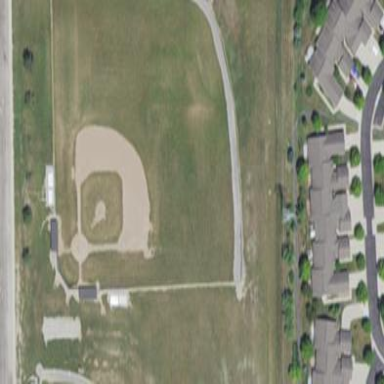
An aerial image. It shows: Baseball pitch surrounded by fence.